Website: apple
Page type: newsletter-management
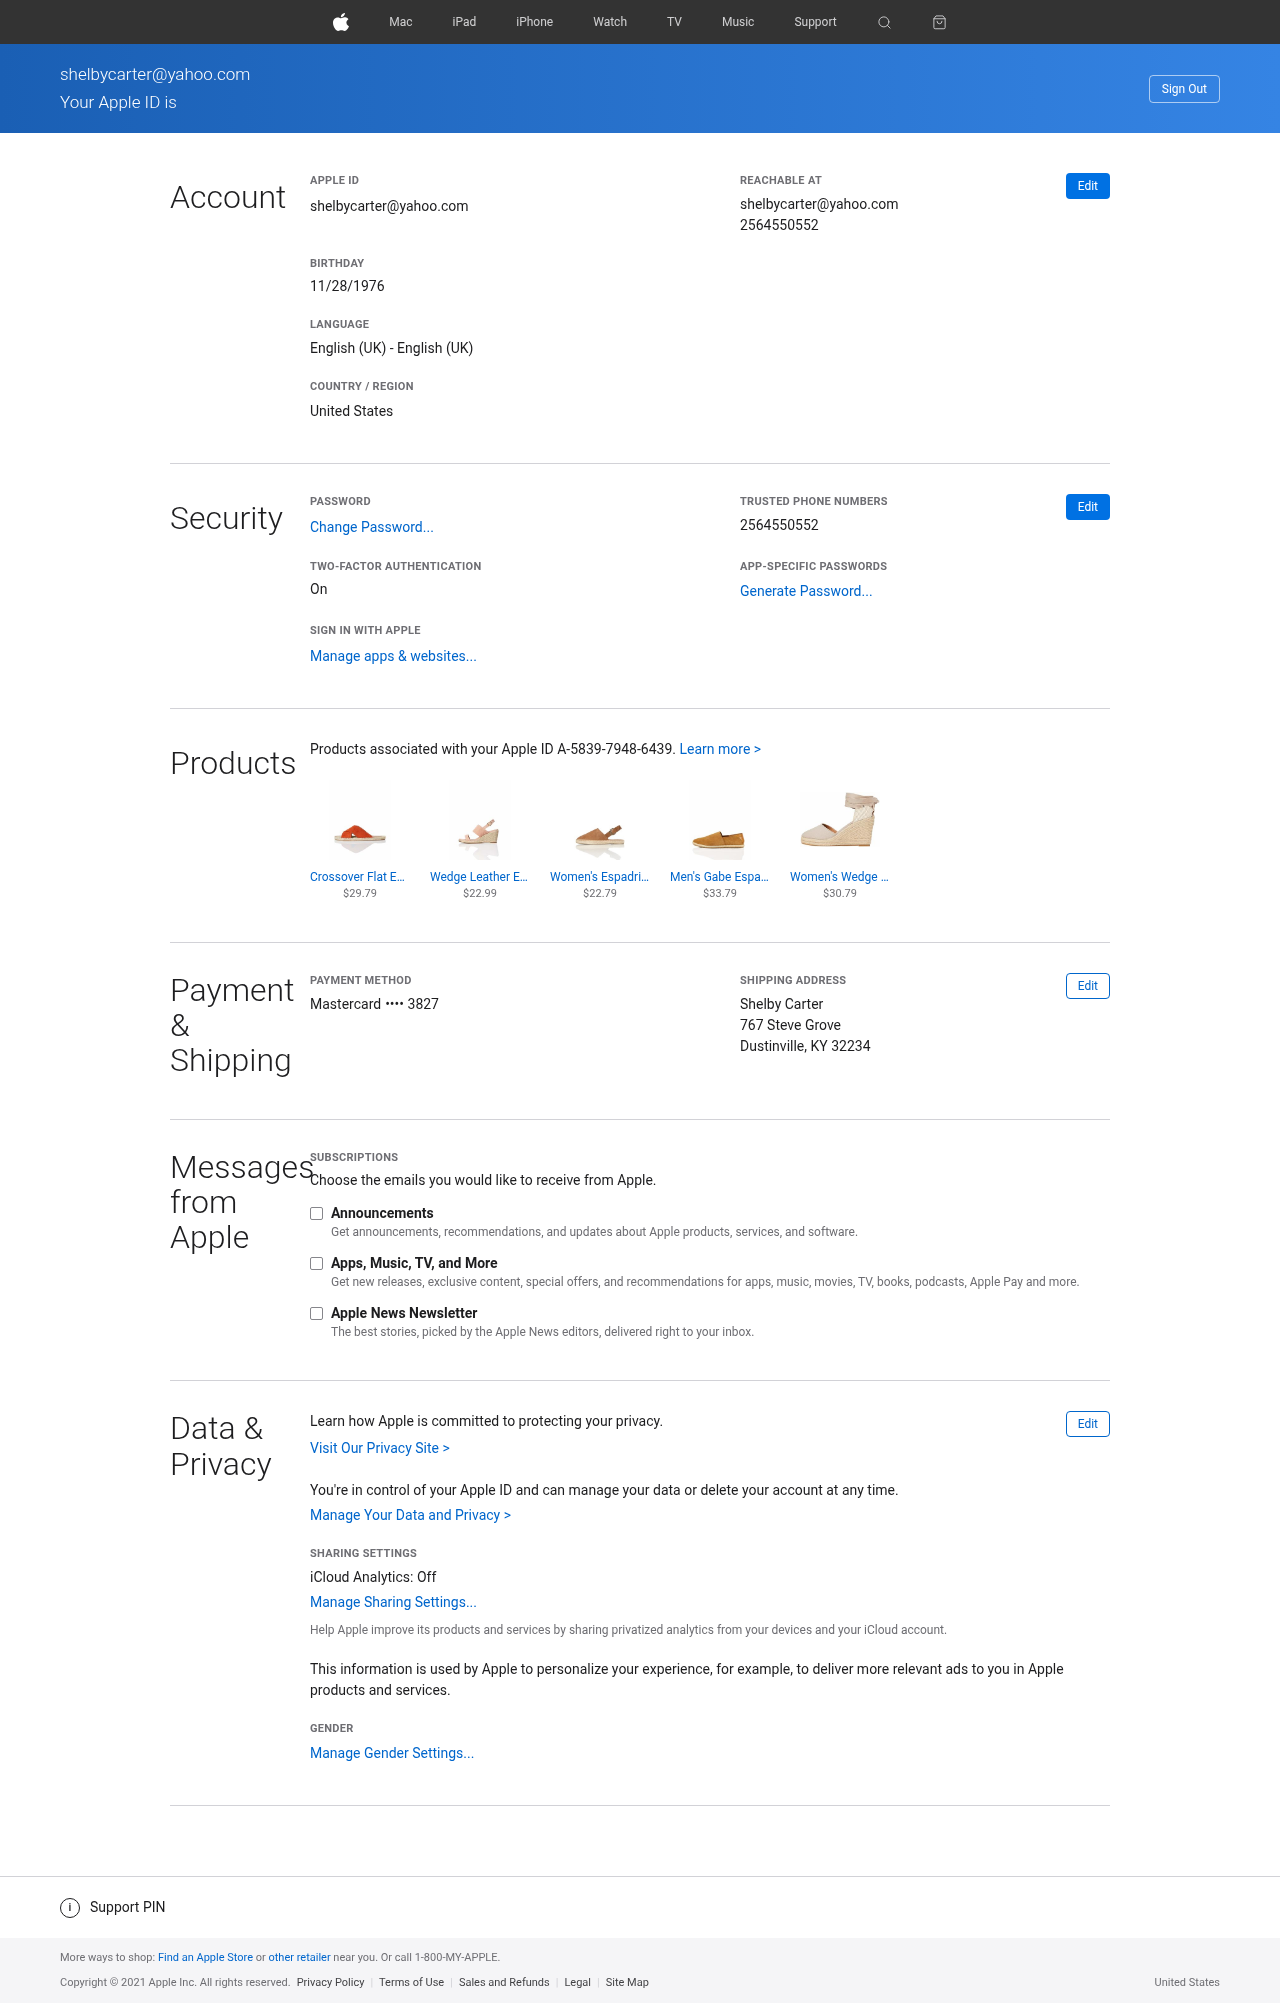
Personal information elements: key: PII_CARD_LAST4
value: •••• 3827
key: PII_CARD_TYPE
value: Mastercard
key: PII_CITY_STATE_ZIP
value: Dustinville, KY 32234
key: PII_COUNTRY
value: United States
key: PII_DOB
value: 11/28/1976
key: PII_EMAIL
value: shelbycarter@yahoo.com
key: PII_FULLNAME
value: Shelby Carter
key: PII_PHONE
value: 2564550552
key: PII_STREET
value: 767 Steve Grove
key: PII_EMAIL2
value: shelbycarter@yahoo.com
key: PII_EMAIL3
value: shelbycarter@yahoo.com
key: PII_PHONE2
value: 2564550552
Product elements: key: PRODUCT1_NAME
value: Crossover Flat Espadrille, Orange (Terracotta), 8 UK
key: PRODUCT1_PRICE
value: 29.79
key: PRODUCT2_NAME
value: Wedge Leather Espadrille Women's Peeptoe Sandals
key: PRODUCT2_PRICE
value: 22.99
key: PRODUCT3_NAME
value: Women's Espadrilles in Suede with Slingback and Buckle, Brown (Tan), 6 UK
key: PRODUCT3_PRICE
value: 22.79
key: PRODUCT4_NAME
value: Men's Gabe Espadrille Wedge Sandal, Brown Tan, US:7
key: PRODUCT4_PRICE
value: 33.79
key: PRODUCT5_NAME
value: Women's Wedge Close Toe Canvas Espadrille Sandal, Beige, 6 us
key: PRODUCT5_PRICE
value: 30.79